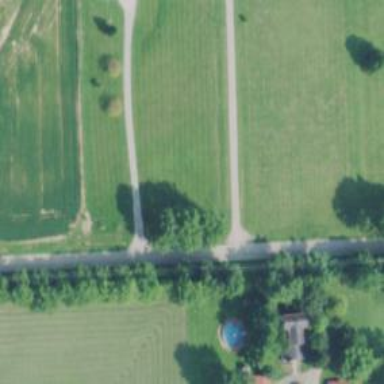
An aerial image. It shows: Driveway leading to service road.